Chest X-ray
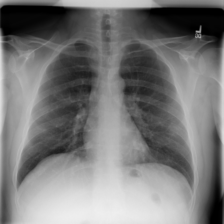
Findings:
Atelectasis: negative
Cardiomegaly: negative
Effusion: negative
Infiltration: positive
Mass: negative
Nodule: negative
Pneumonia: negative
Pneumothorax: negative
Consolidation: negative
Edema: negative
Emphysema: negative
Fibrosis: negative
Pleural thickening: negative
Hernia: negative